Question: I am positioning a number of images with the same width and height in a 2-column grid view. I want the vertical spacing to be an even 20dp, but extra space is being added.
It seems the vertical space is caused by my square images being to big to fit. They are too wide to fit into the column, so Android scales them down. The extra vertical space shows how high the images would have been if not scaled down. It seems when the images are automatically scaled down, the vertical dimension of the ImageView in the grid remains the same, adding the white space.
Replacing them with smaller images makes the problem go away. Still, is there a way to make this layout work correctly, even with oversized images?

Here is my layout:
'''
<RelativeLayout xmlns:android="http://schemas.android.com/apk/res/android"
xmlns:tools="http://schemas.android.com/tools"
android:layout_width="match_parent"
android:layout_height="match_parent"
android:paddingBottom="0dp"
android:paddingLeft="0dp"
android:paddingRight="0dp"
android:paddingTop="0dp"
tools:context=".TargetCollectionActivity" >
<Button
android:layout_width="fill_parent"
android:layout_height="100dp"
android:text="Start Over"
android:textSize="40dp"
android:background="#FFFFFF"
android:id="@+id/start_over_button"
android:layout_alignParentBottom="true"
android:layout_centerHorizontal="true" />
<GridView
android:id="@+id/sh_grid_view"
android:layout_above="@+id/start_over_button"
android:layout_width="match_parent"
android:layout_height="fill_parent"
android:verticalSpacing="20dp"
android:horizontalSpacing="20dp"
android:numColumns="2"
android:stretchMode="columnWidth"
android:layout_centerHorizontal="true"
android:layout_centerVertical="true">
</GridView>
</RelativeLayout>
'''
Here's the Adapter that creates the views:
'''
private class TargetImageCollectionAdapter extends BaseAdapter {
private Context mContext;
public TargetImageCollectionAdapter(Context c) {
mContext = c;
}
@Override
public int getCount() {
return application.getHunt().getTargetList().size();
}
@Override
public Object getItem(int position) {
return application.getHunt().getTargetList().get(position);
}
@Override
public long getItemId(int position) {
return position;
}
@Override
public View getView(final int position, View convertView, ViewGroup parent) {
TargetItem target = application.getHunt().getTargetList().get(position);
// This method returns an ImageView constructed around a BitMap loaded
// from the Android filesystem
ImageView view application.getRemoteAssetCache().getImageByName("target"+target.getId());
return view;
}
}
'''
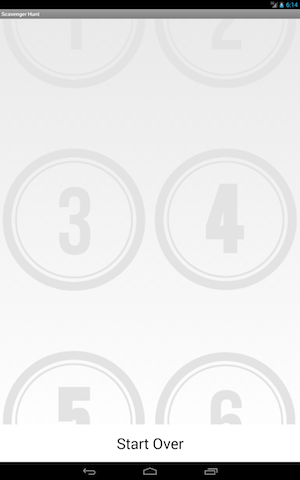
Answer: It seems the vertical space is caused by my square images being to big to fit. They are too wide to fit into the column, so Android scales them down. The extra vertical space shows how high the images would have been if not scaled down. It seems when the images are automatically scaled down, the vertical dimension of the ImageView in the grid remains the same, adding the white space.